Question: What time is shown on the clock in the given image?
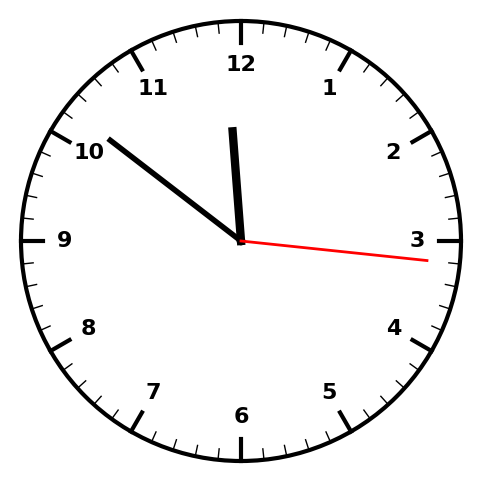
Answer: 11:51:16